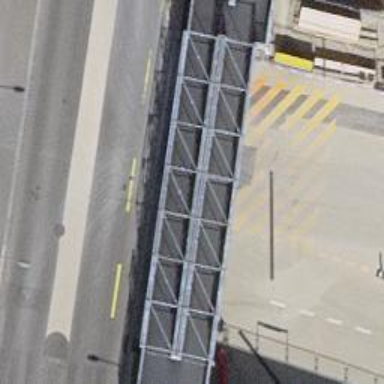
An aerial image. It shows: Crossing with traffic signals.